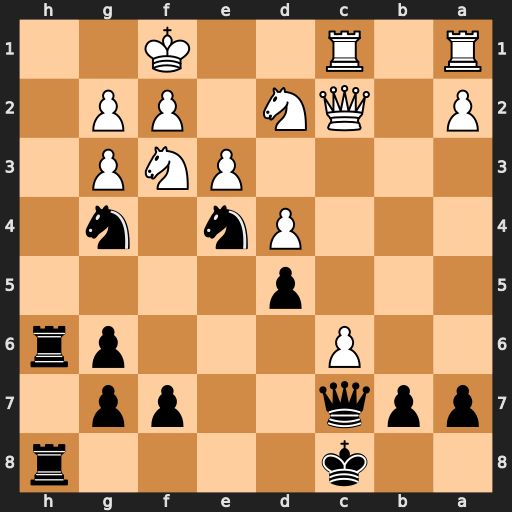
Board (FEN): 2k4r/ppq2pp1/2P3pr/3p4/3Pn1n1/4PNP1/P1QN1PP1/R1R2K2
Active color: b
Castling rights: -
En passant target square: -
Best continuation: Nxg3+ fxg3 Nxe3+ Kf2 Nxc2